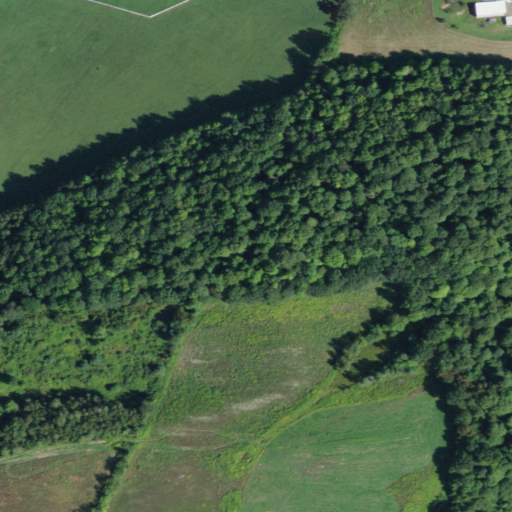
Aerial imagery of mountain in New York named Becker Hill containing deciduous forest, evergreen forest, pasture, shrub, cultivated crops, and grassland